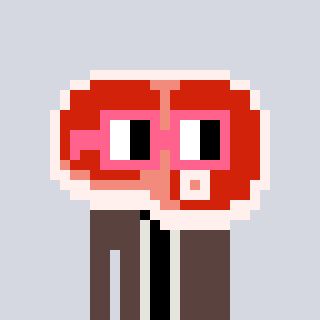
a pixel art character with square pink glasses, a steak-shaped head and a darkbrown-colored body on a cool background